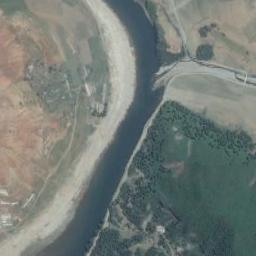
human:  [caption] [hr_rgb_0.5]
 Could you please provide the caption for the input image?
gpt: There are many trees around the river .

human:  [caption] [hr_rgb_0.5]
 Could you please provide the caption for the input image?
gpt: The deep blue river has a forest on one side .

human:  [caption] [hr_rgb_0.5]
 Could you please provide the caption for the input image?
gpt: A curved green river with white sand on the bank, Green and tan mixed fields on one side, And a desert with a little green on the other .

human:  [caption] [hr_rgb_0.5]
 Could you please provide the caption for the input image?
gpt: The river goes through bare land and green grass .

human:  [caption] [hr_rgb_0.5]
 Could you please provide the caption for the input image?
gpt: There are some green trees and a meadow beside the river .